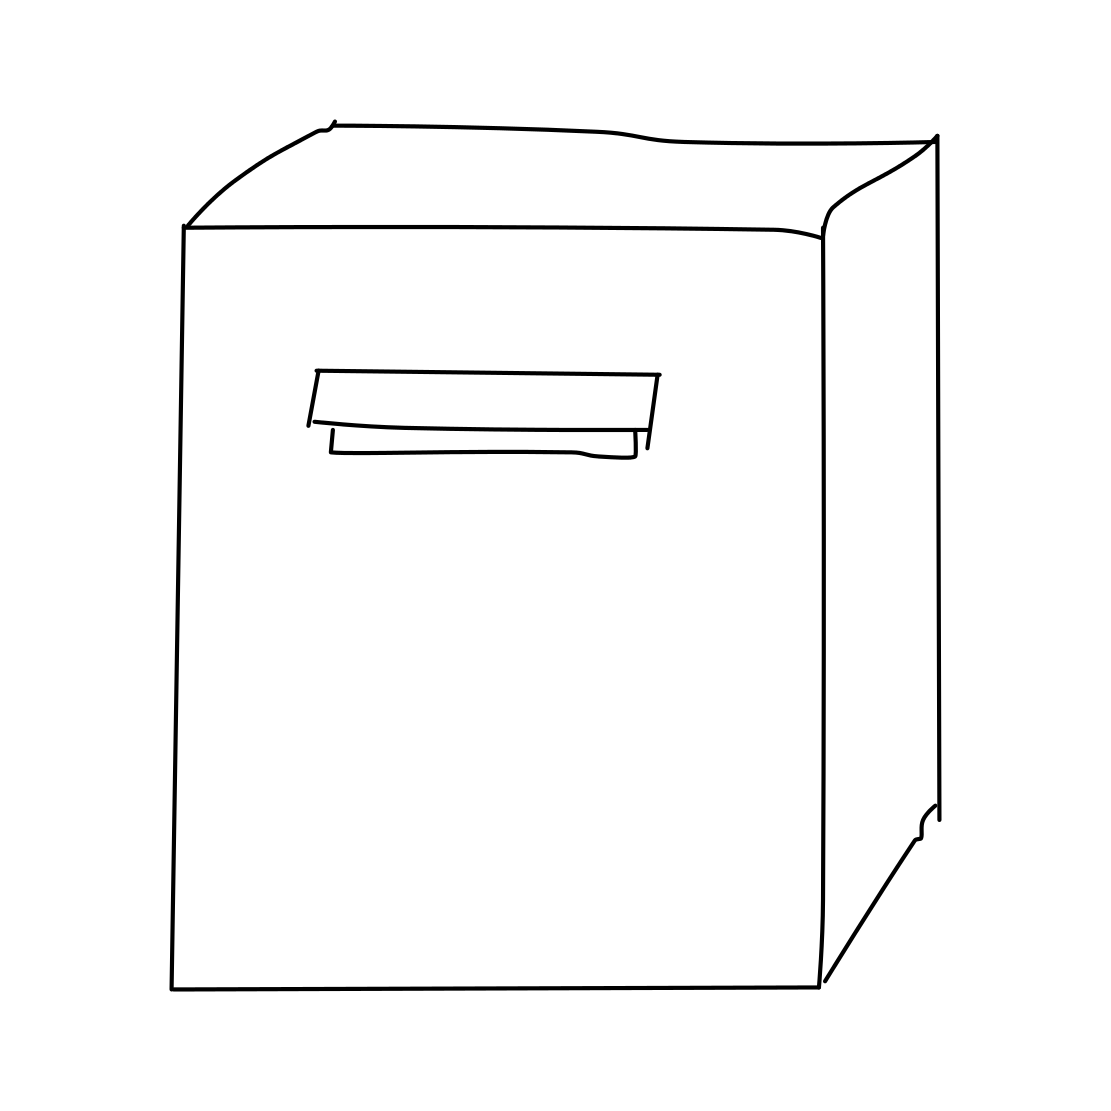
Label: mailbox